Field crop: maize
Growth stage: 1
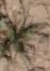
Species: salsola